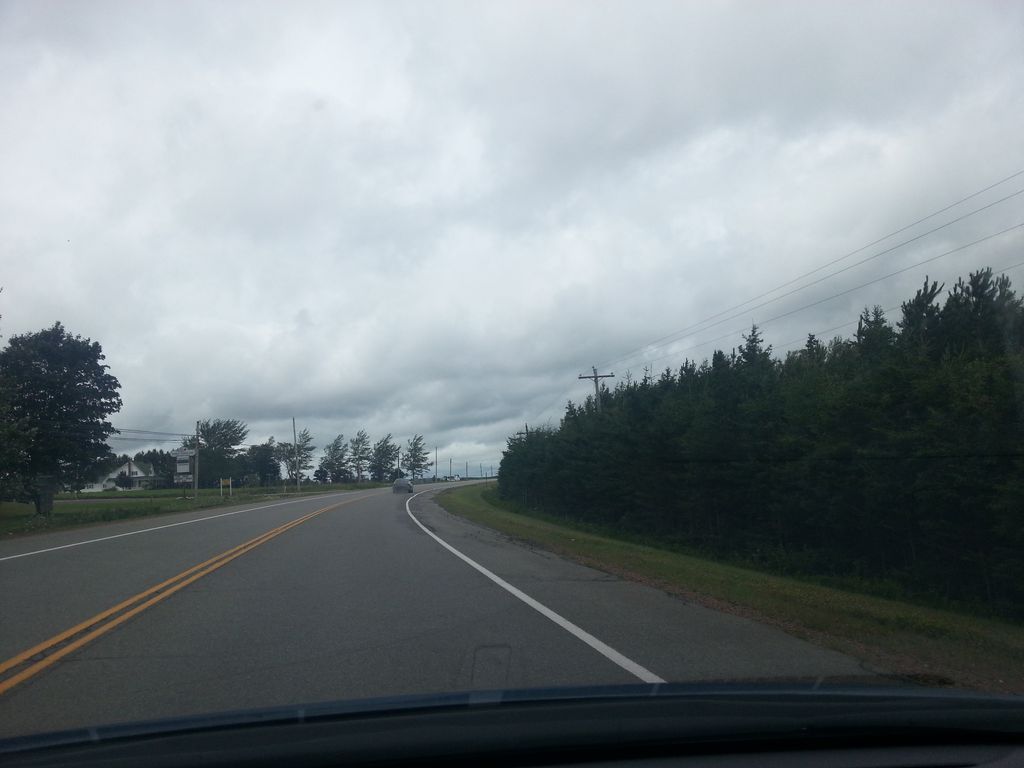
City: charlottetown